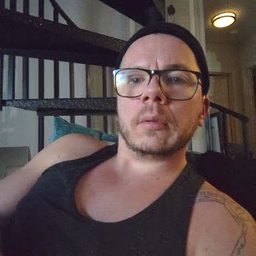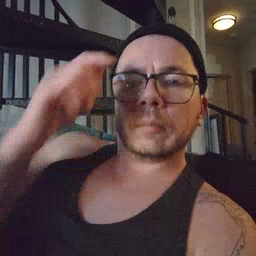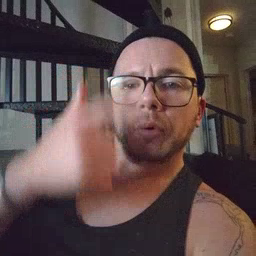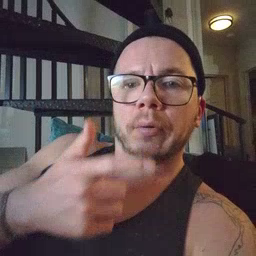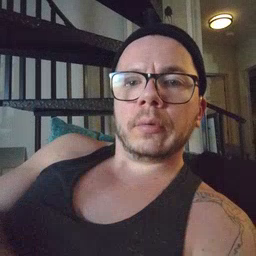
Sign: brother